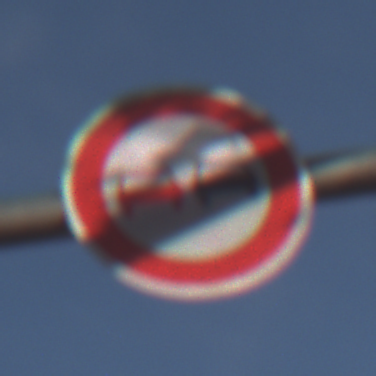
Verkehrszeichen: Ueberholverbot
Umgebung: Outdoor, Special
Tageszeit: MorningAfternoon
Wetter: PartlyCloudy
Licht: Natural
Jahreszeit: NotSpecified
Kontrast: HighContrast